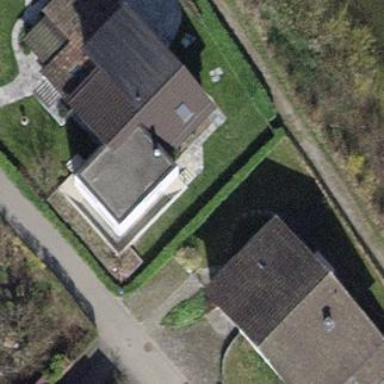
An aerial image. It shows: Detached building.